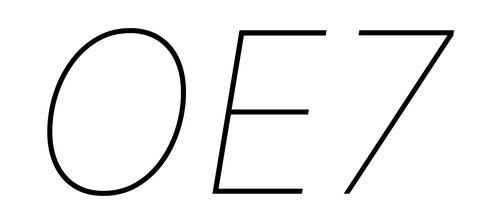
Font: Inter-Italic_Thin_Italic